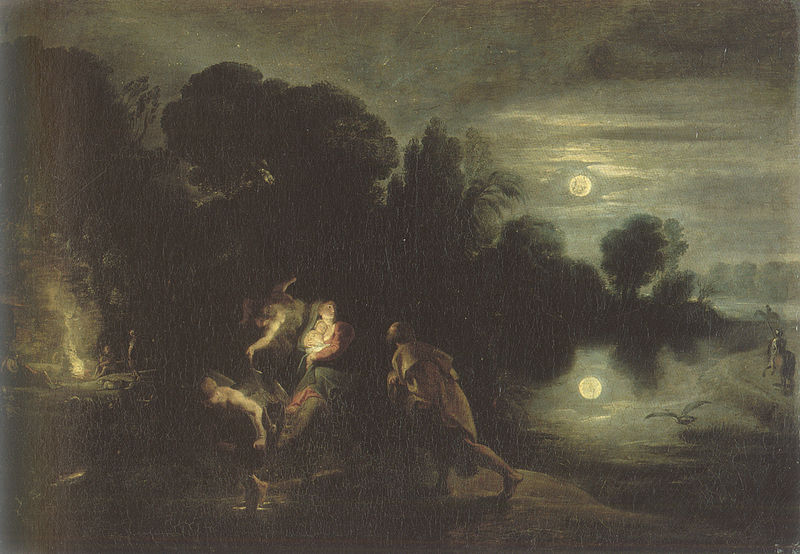
Titel: Die Flucht nach Ägypten
Künstler: Peter Paul Rubens
Institution: Paris, Musée du Louvre
Schlagwörter: baum, dunkel, feuer, gemälde, himmel, laub, mann, schatten, vogel, wasser, wolken, bäume, fluss, landschaft, menschen, see, äste, frau, licht, nacht, rot, tiere, bach, spiegelung, weide, kind, mutter, wald, esel, pferd, reiter, engel, düster, möwe, flucht, mond, soldat, reiher, jesus, maria, hirten, josef, vollmond, ägypten, heilige familie, jesuskind, lagerfeuer, d, licht vögel, manndunkel, nacht elsheimer mond wolken dunkel flucht ägypten, jjosef